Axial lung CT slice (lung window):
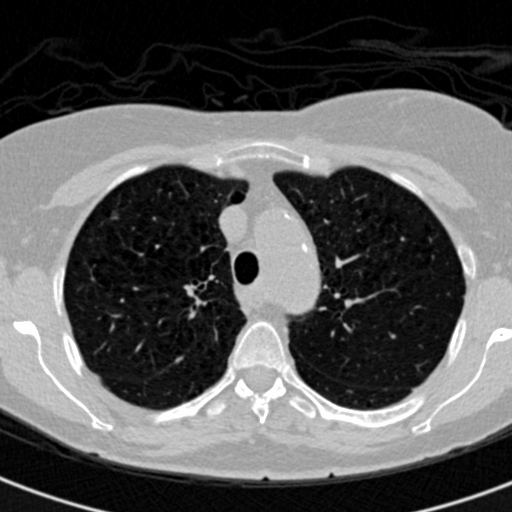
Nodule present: yes
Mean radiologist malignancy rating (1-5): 2